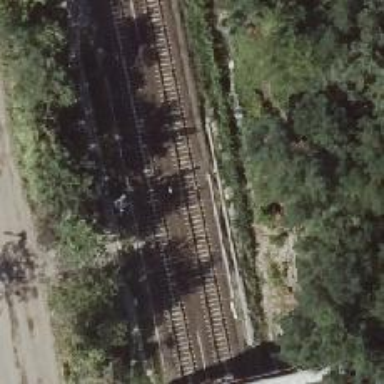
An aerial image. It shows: Railway signal.